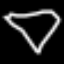
Label: diamond